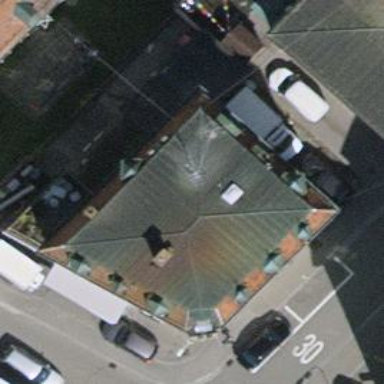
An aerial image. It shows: Restaurant.